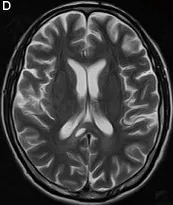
22 days. After onset. 22 days after onset, follow-up MRI showed only mild remaining of the formerly impressively hyperintensity on D2-weighted imaging, and the formation of necrosis in the splenium (D).
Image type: radiology (mri)